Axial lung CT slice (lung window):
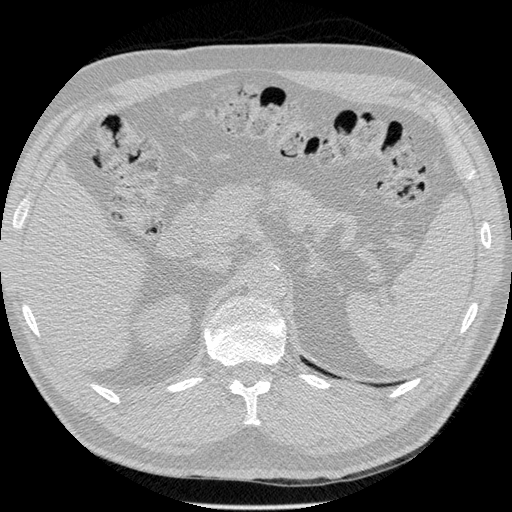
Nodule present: no